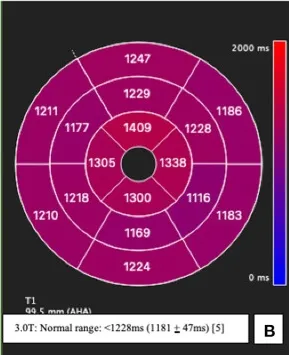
Representative native T1 mapping image and the corresponding late gadolinium enhancement (LGE) image at follow up after 3 months. 208 ms). Bullseye plot showing the native T1-times. Segmentation was performed according to the AHA 16-segment model.
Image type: chart (chart)